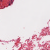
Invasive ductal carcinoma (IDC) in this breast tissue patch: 0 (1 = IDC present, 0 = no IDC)